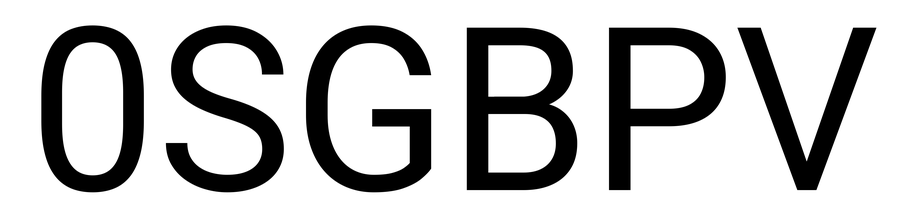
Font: Roboto_Regular